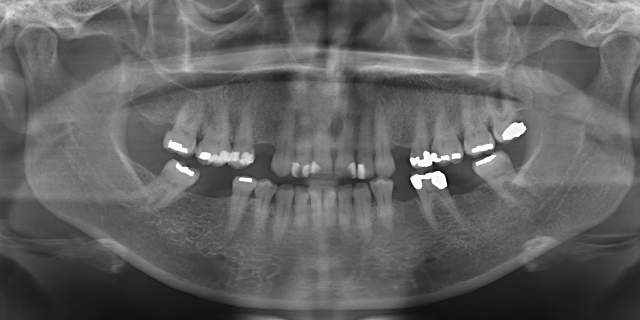
adult